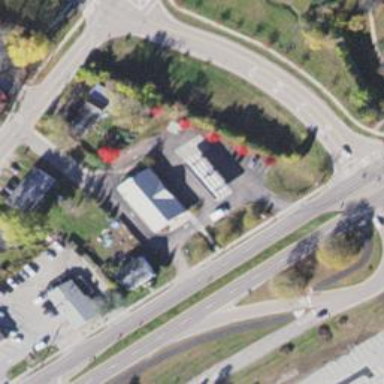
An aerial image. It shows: Convenience shop.